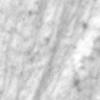
Label: change